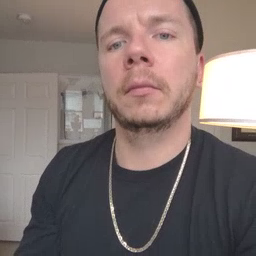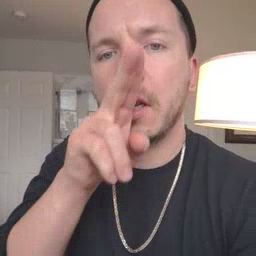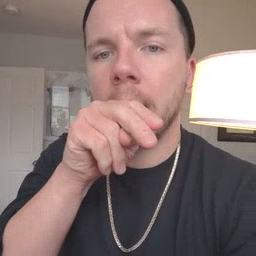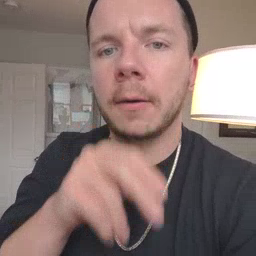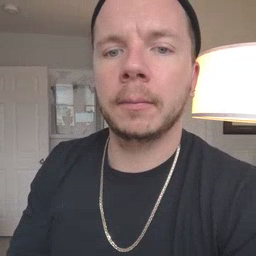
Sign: tongue